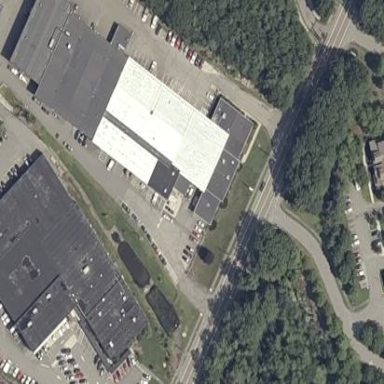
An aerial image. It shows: Industrial building.